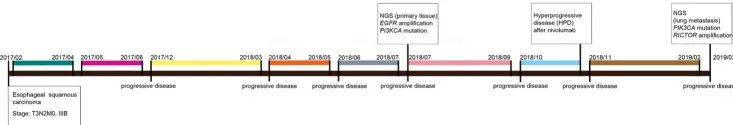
Clinical data of the patient during the treatment. The timeline of treatments for a patient with advanced esophageal squamous carcinoma.
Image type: chart (chart)